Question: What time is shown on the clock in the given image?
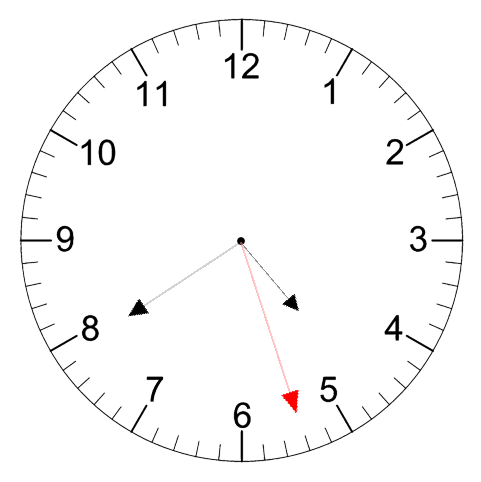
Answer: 04:39:27